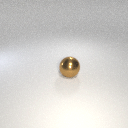
large brown metal sphere